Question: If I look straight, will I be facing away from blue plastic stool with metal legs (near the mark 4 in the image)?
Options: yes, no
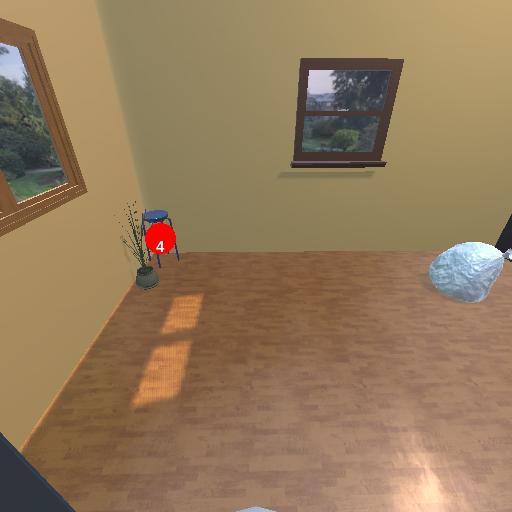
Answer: yes